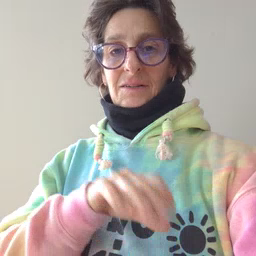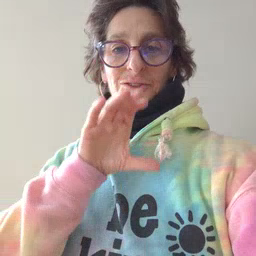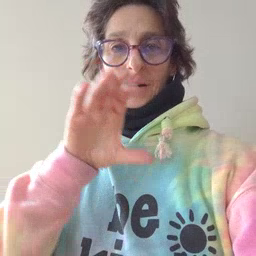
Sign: chocolate